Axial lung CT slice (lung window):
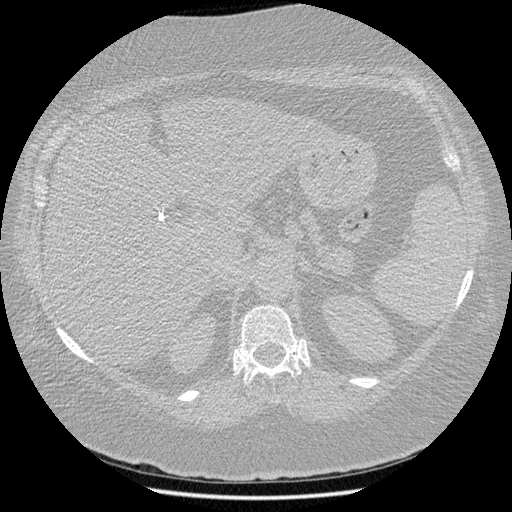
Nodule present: no